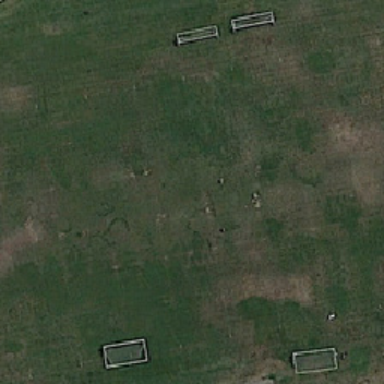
There are four football nets in the green field .